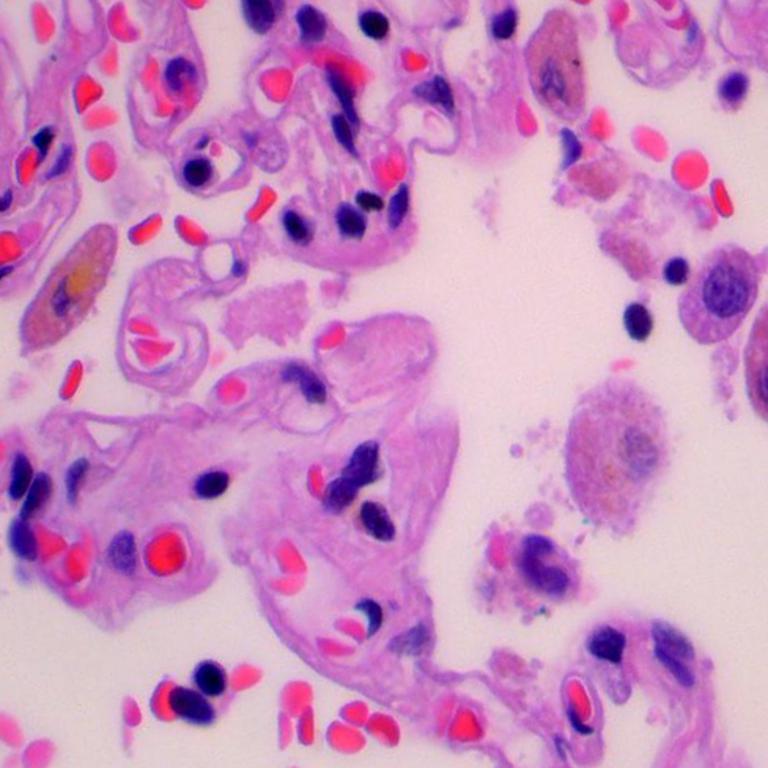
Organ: lung
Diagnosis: benign